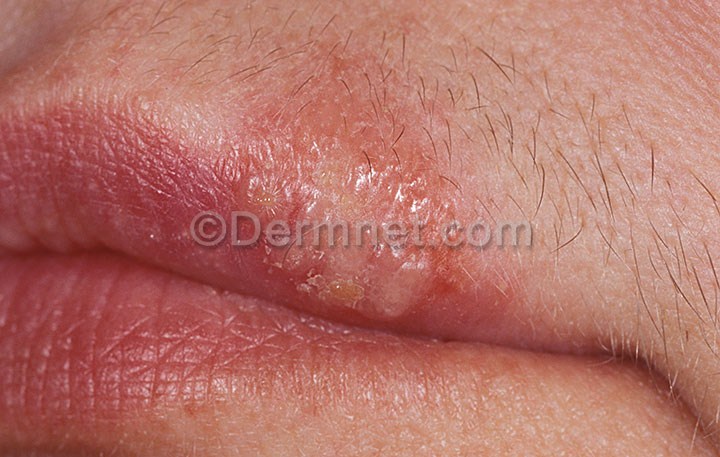
Disease: Warts Molluscum and other Viral Infections